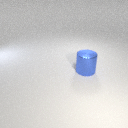
large blue metal cylinder